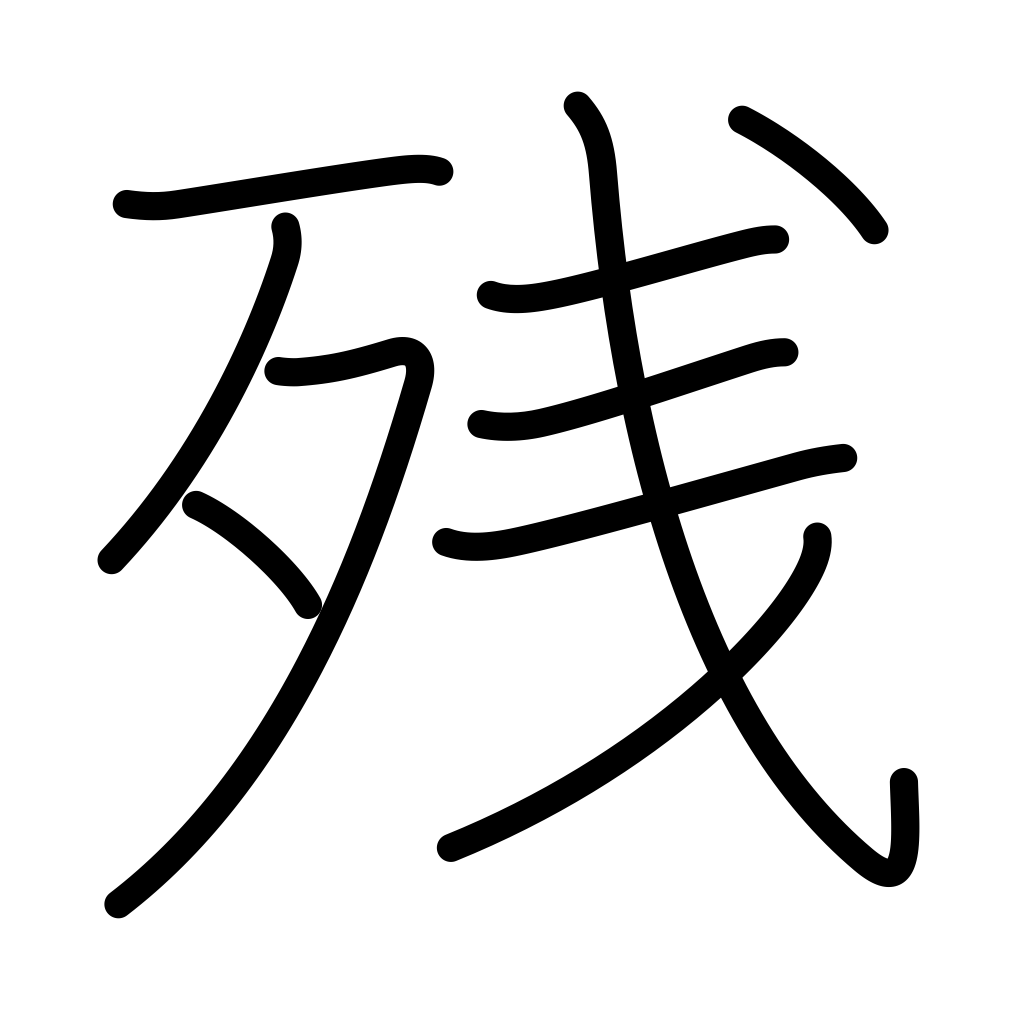
Meaning: remainder, leftover, balance